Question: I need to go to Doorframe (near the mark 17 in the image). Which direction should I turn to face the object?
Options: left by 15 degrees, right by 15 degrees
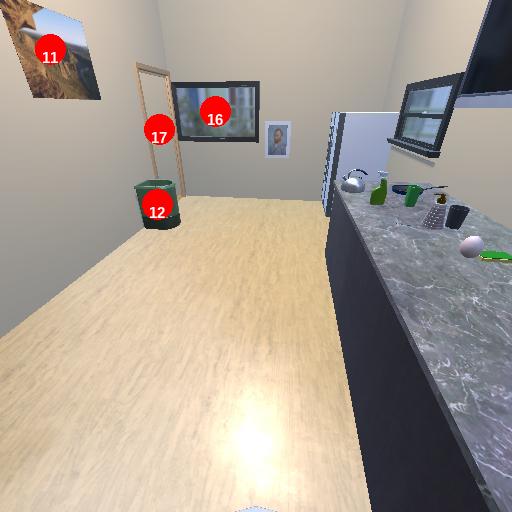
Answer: left by 15 degrees